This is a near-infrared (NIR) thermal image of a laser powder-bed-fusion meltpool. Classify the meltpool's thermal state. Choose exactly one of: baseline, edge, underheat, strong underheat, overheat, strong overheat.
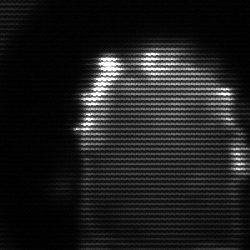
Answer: baseline